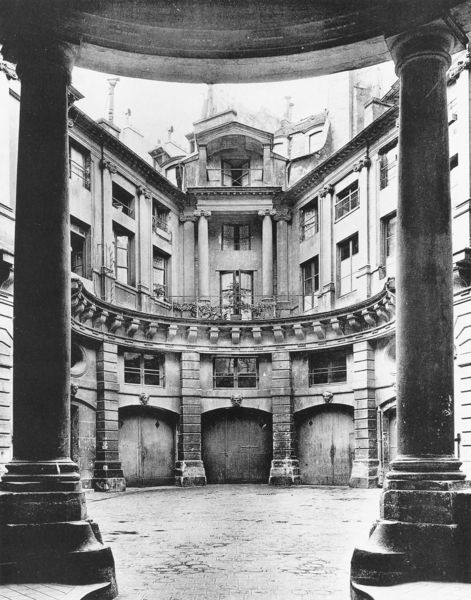
Titel: Hôtel de Beauvais in Paris
Standort: Paris, Hôtel de Beauvais (EU - F)
Schlagwörter: weiß, fenster, hell, köpfe, licht, schwarz, säule, säulen, tür, dach, gebäude, haus, schloss, gericht, architektur, sockel, steine, pflanzen, theater, balkon, bogen, pflaster, türen, tag, hof, beleuchtung, rundbogen, geländer, socke, tor, foto, fotografie, innenhof, berlin, türmchen, stockwerk, gauben, schwarz-weiß, pflasterstein, kapitell, fries, portal, tore, sims, gesims, antik, griechisch, wien, basis, streben, römisch, bauwerk, basen, ekklektizismus, garage, ställe, hause, garagen, baisi, tre, kpitell, zierblende